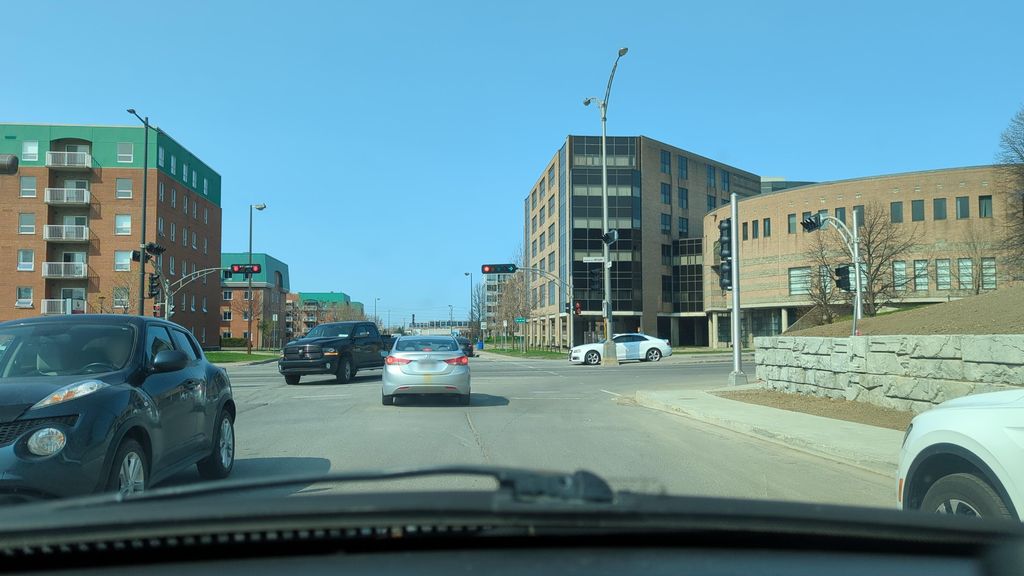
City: quebec_city